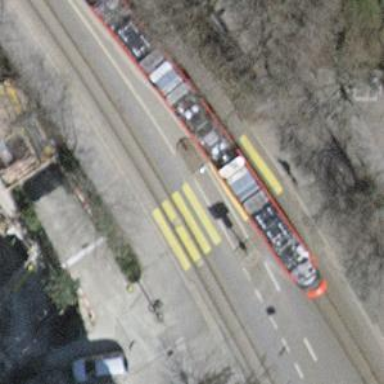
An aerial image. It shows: Crossing for the railway.